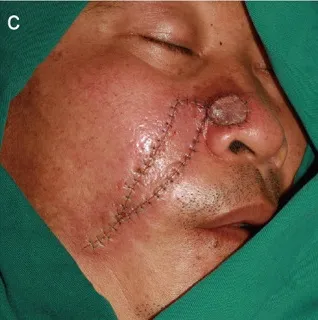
A 51-year-old man with a history of basal cell carcinoma on the right ala for 7 months. (c) Flaps are sutured into the defect using dermal suture with 5-0 absorbable sutures and a skin suture with 6-0 nylon suture.
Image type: medical_photograph (other_medical_photograph)